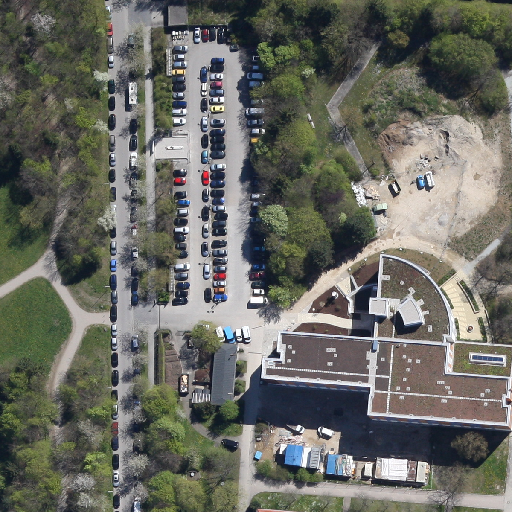
Referring expression: car in the parking area